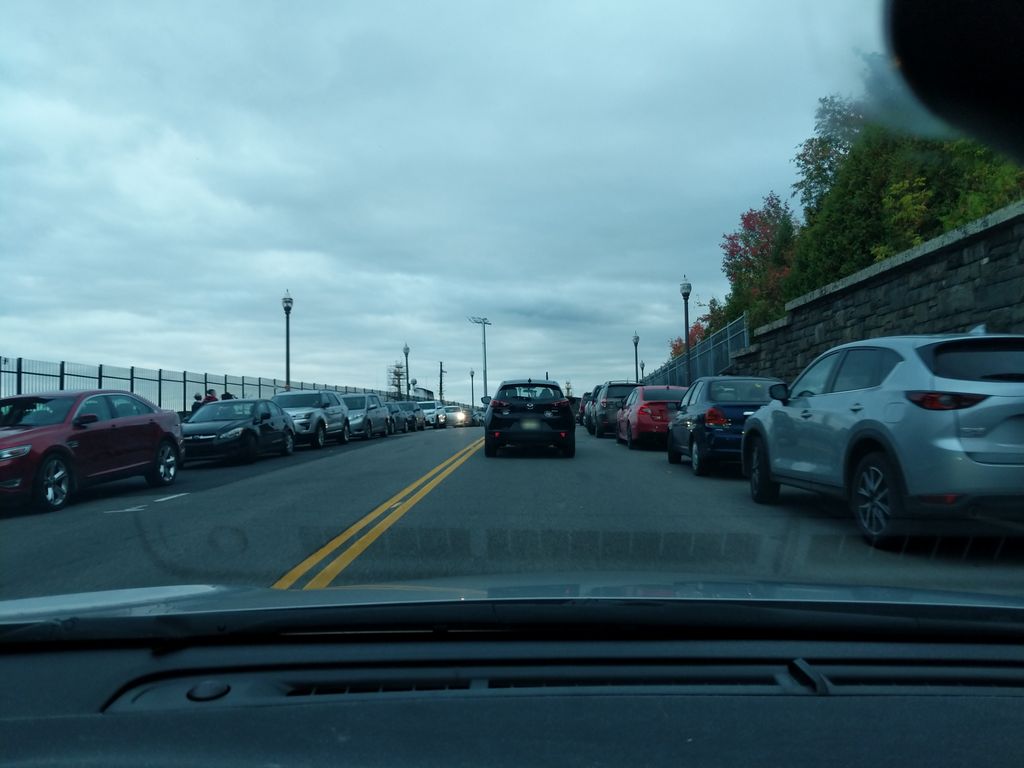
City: quebec_city